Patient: sex M, age 71
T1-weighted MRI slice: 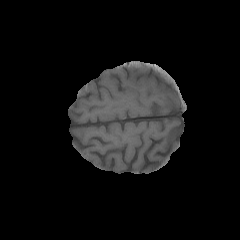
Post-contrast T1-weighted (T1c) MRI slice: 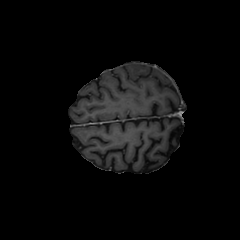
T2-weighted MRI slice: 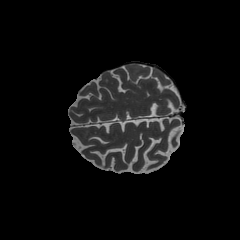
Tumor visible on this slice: no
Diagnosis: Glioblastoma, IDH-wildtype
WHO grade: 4